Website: apple
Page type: store-pickup
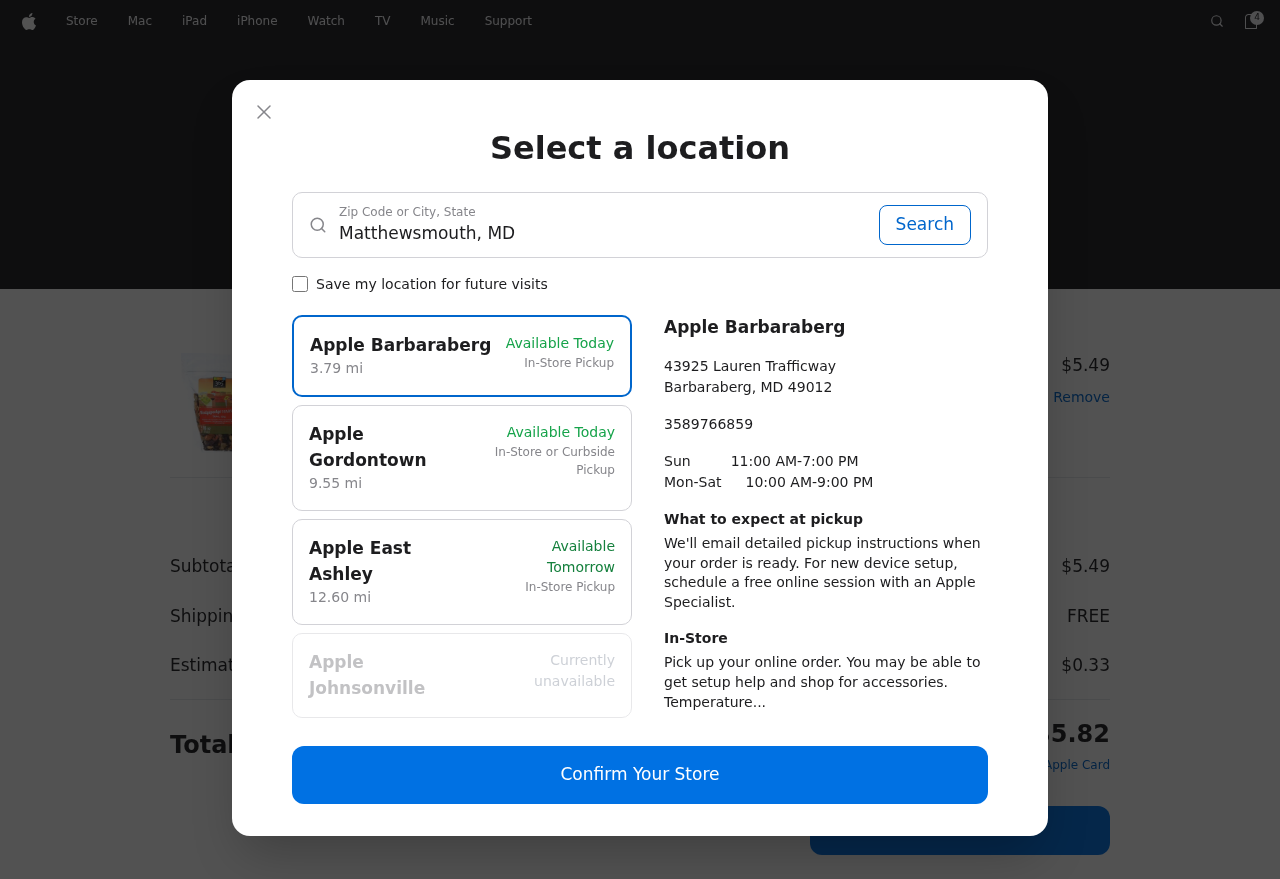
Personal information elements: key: PII_CITY_STATE
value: Matthewsmouth, MD
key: PII_LOCATION1_CITY
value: Apple Barbaraberg
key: PII_LOCATION1_CITY_STATE_ZIP
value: Barbaraberg, MD 49012
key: PII_LOCATION1_STREET
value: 43925 Lauren Trafficway
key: PII_LOCATION2_CITY
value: Apple Gordontown
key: PII_LOCATION3_CITY
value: Apple East Ashley
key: PII_LOCATION4_CITY
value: Apple Johnsonville
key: PII_PHONE
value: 3589766859
Product elements: key: PRODUCT1_NAME
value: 365 Everyday Value Trail Mix, Hodgepodge Harvest, 16 oz
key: PRODUCT1_PRICE
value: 5.49
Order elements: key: ORDER_NUM_ITEMS
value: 4
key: ORDER_TOTAL
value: $5.82
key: ORDER_SUBTOTAL
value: $5.49
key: ORDER_SHIPPING_COST
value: FREE
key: ORDER_TAX
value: $0.33
Search elements: key: SEARCH_CITY_STATE
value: Matthewsmouth, MD